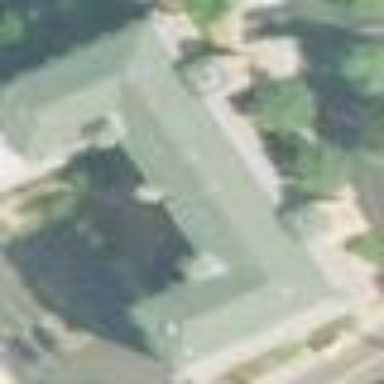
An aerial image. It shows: Part of building is shown in the image.